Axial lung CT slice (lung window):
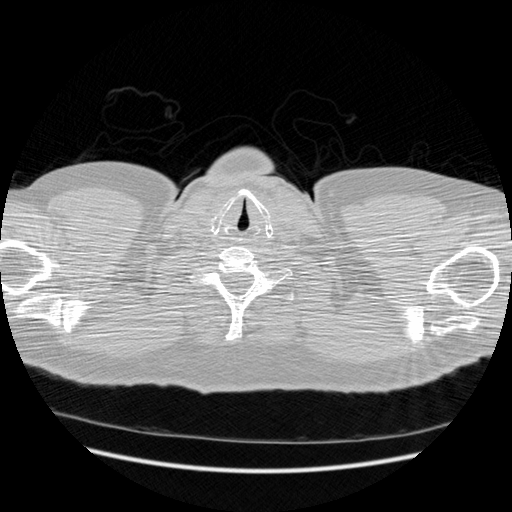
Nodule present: no